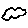
Label: cloud